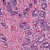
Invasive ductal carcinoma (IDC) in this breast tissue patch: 1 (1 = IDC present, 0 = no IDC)